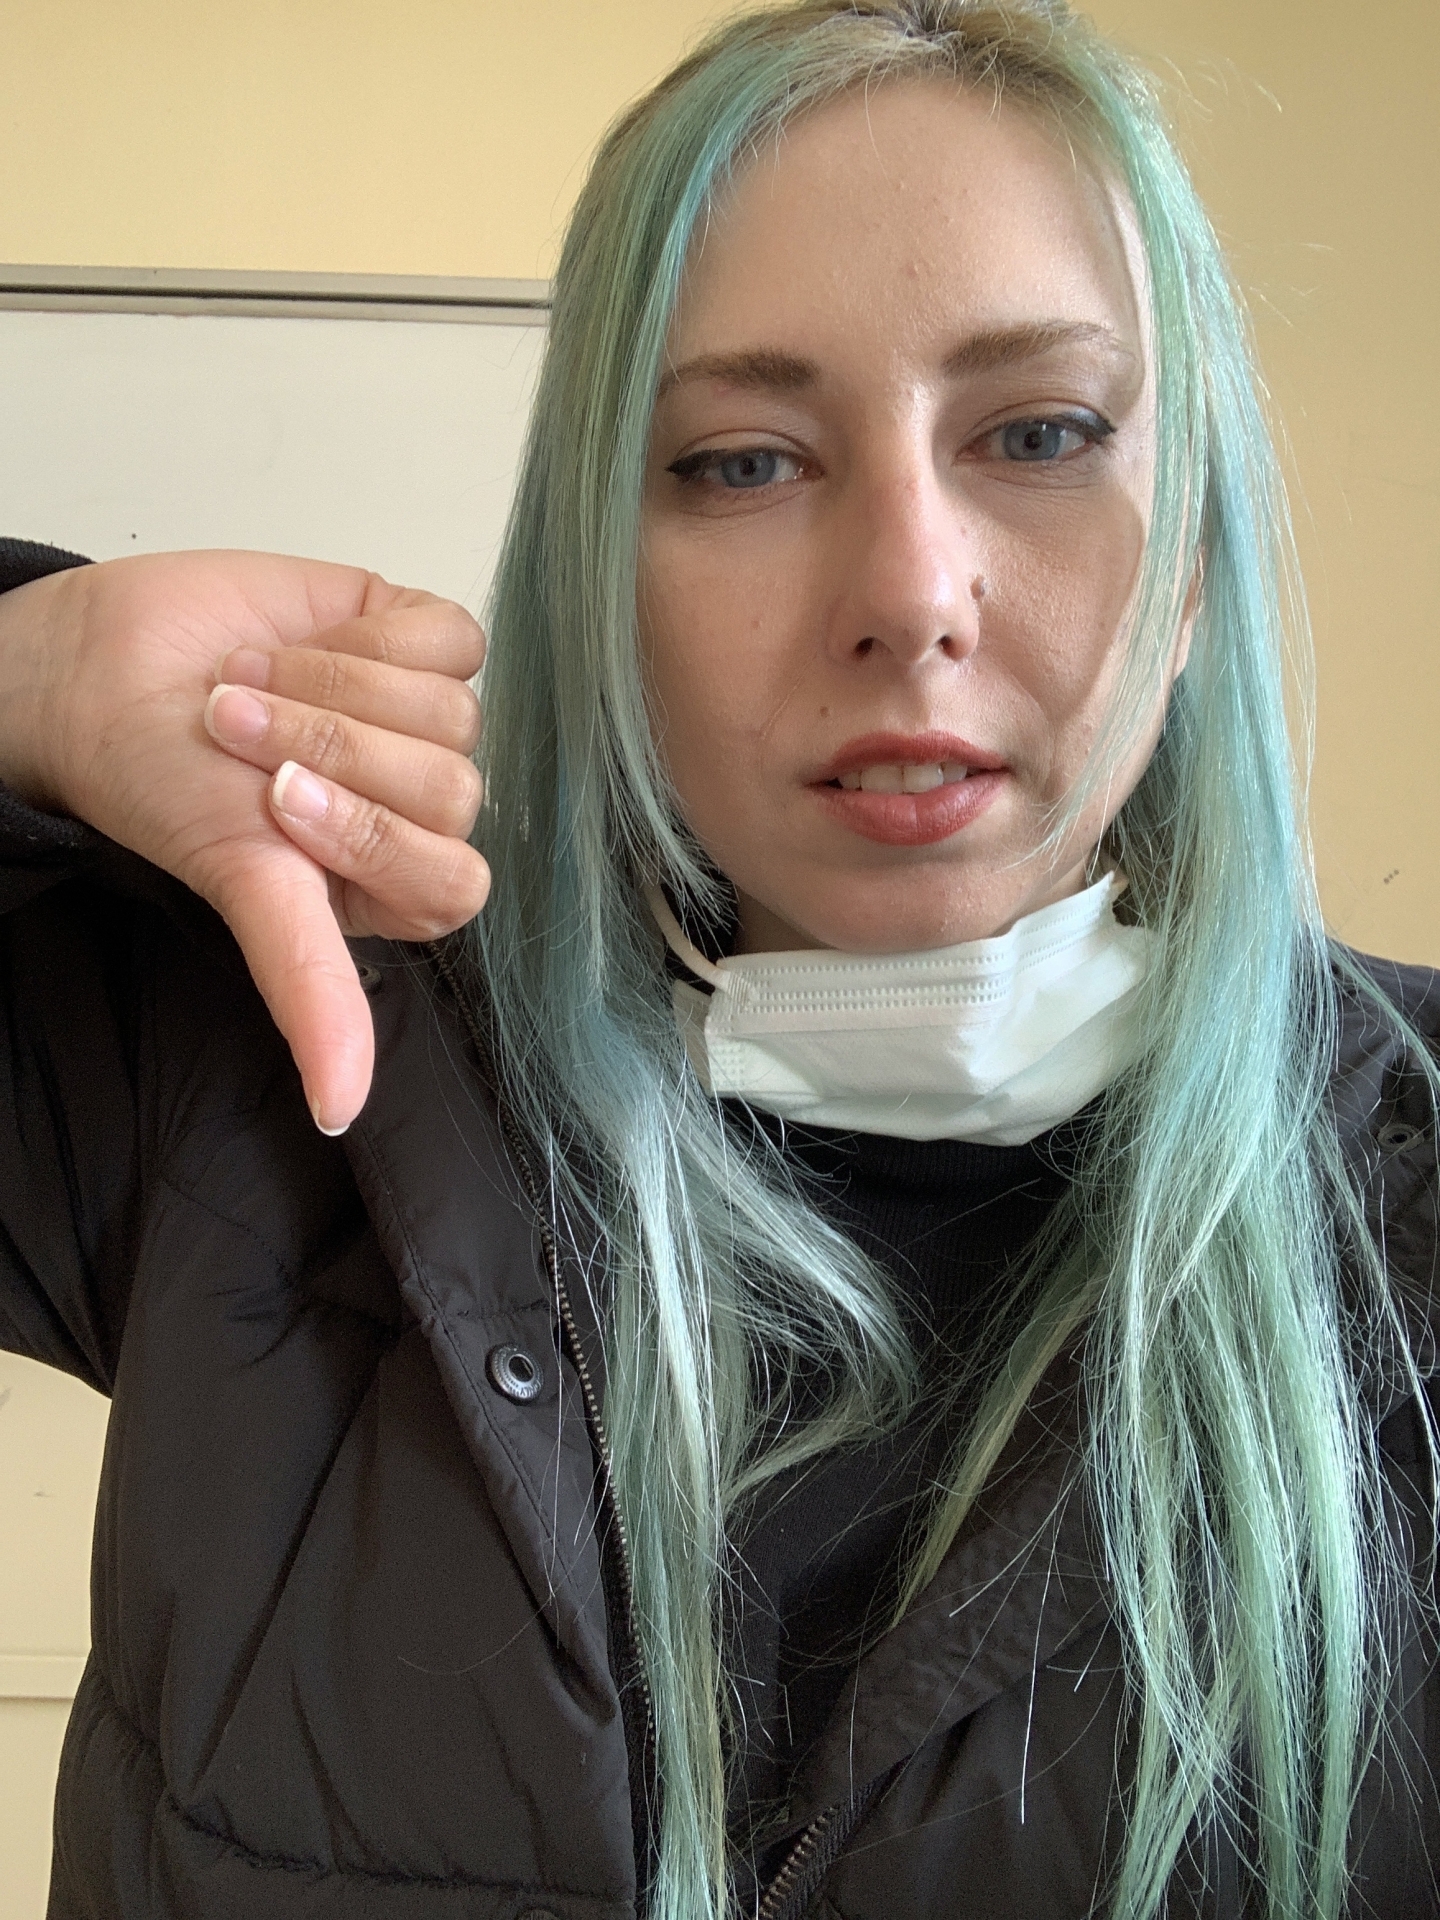
Label: clear